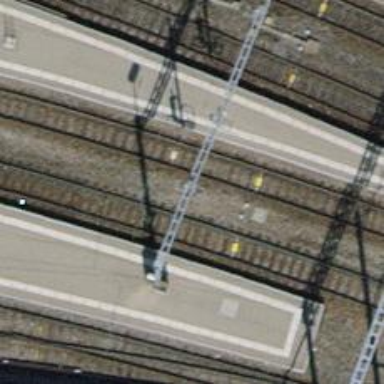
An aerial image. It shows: Railway signal.